【题型】选择题　【知识点】平面几何　【难度】medium
如图，已知圆$O$的半径为$2$，弦长$AB=2$，$C$为圆$O$上一动点，则$\overrightarrow{AC} \cdot \overrightarrow{BC}$
的取值范围为（ ）

A.
$[0,4]$ \quad B. $[5-4\sqrt{3},5+4\sqrt{3}]$ \quad C. $[6-4\sqrt{3},6+4\sqrt{3}]$ \quad D. $[7-4\sqrt{3},7+4\sqrt{3}]$
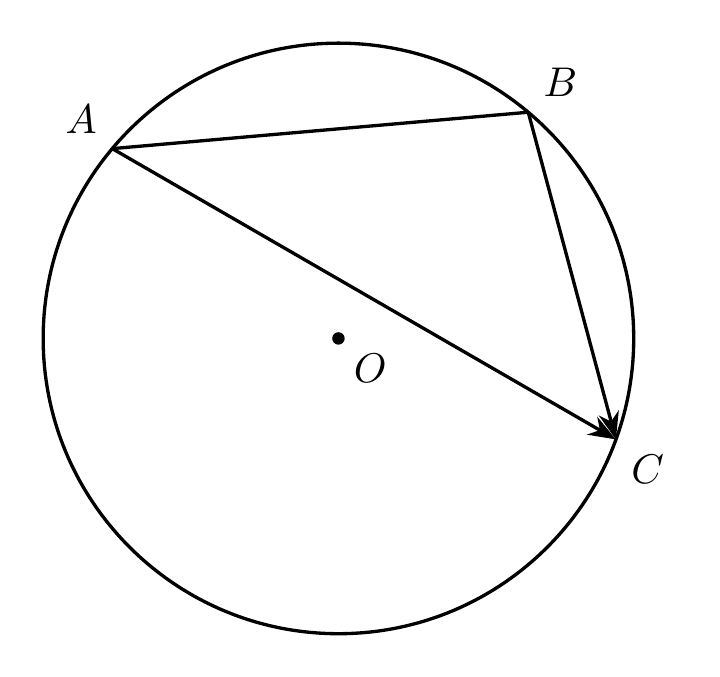
【解答】
\textbf{【答案】}
 C

\vspace{1em}
\noindent
\textbf{【解析】} 取$AB$的中点$D$，连接$CD$、$OD$
，

则
\[
\begin
{aligned}
\overrightarrow{AC} \cdot \overrightarrow{BC} &= (\overrightarrow{AD} + \overrightarrow{DC}) \cdot (\overrightarrow{BD} + \overrightarrow{DC}) \\
&=
\overrightarrow{AD} \cdot \overrightarrow{BD} + (\overrightarrow{AD} + \overrightarrow{BD}) \cdot \overrightarrow{DC} + \overrightarrow{DC}^2 \\
&=
\overrightarrow
{DC}^2 - 1,
\end
{aligned}
\]
又
$|OD| = \sqrt{2^2 - 1^2} = \sqrt{3}$
，

所以
$|CD|_{\min} = 2 - \sqrt{3}$，$|CD|_{\max} = 2 + \sqrt{3}$
，

即
$2 - \sqrt{3} \le |CD| \le 2 + \sqrt{3}$
，

所以
$(\overrightarrow{AC} \cdot \overrightarrow{BC})_{\min} = 6 - 4\sqrt{3}$，$(\overrightarrow{AC} \cdot \overrightarrow{BC})_{\max} = 6 + 4\sqrt{3}$
。

故
$\overrightarrow{AC} \cdot \overrightarrow{BC}$的取值范围为$[6-4\sqrt{3},6+4\sqrt{3}]$
。

故选：C
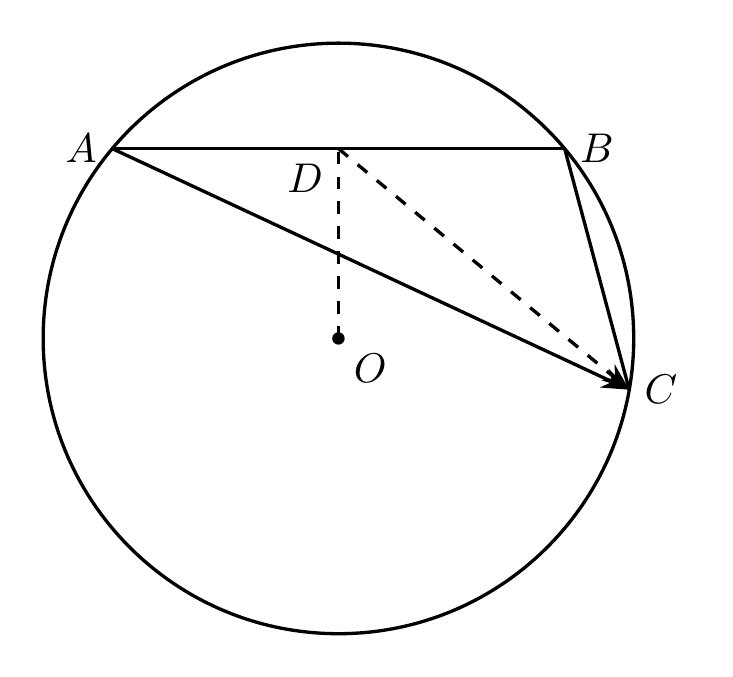